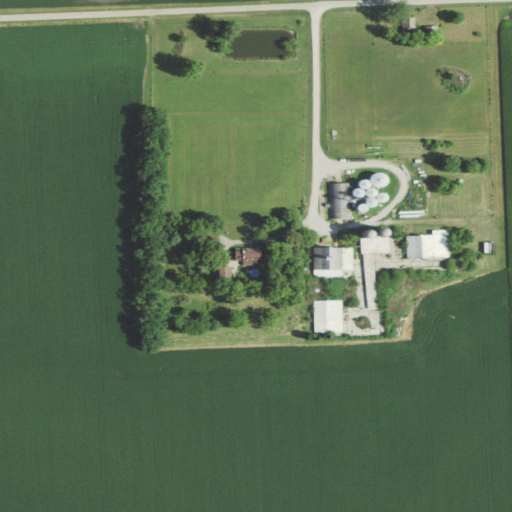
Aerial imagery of mountain in Illinois named Wolf Mound containing cultivated crops, pasture, low intensity development, grassland, medium intensity development, open development, and high intensity development